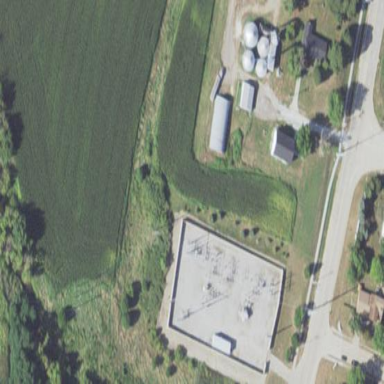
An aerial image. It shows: Distribution level power substation.